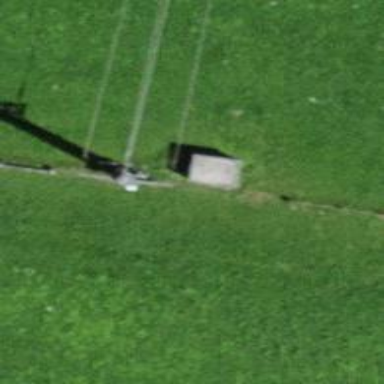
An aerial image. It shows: Power line in the image.